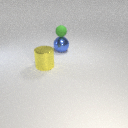
small green rubber sphere above large blue metal sphere